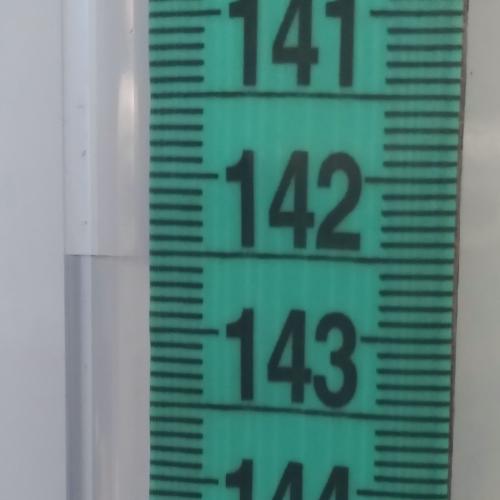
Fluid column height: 142.5 cm